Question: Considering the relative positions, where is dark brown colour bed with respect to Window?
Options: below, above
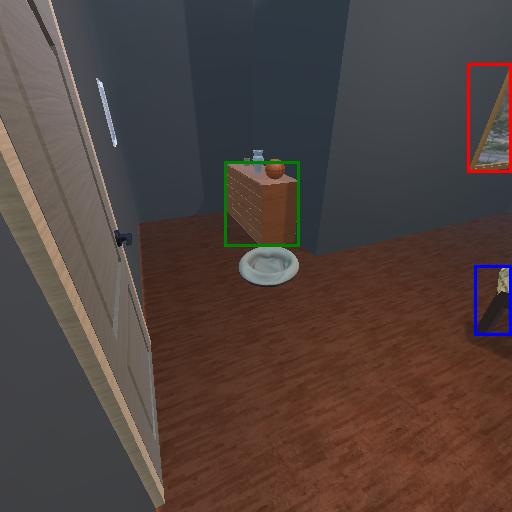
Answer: below